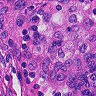
Metastatic tissue present: no